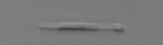
Label: Bacillariophyceae